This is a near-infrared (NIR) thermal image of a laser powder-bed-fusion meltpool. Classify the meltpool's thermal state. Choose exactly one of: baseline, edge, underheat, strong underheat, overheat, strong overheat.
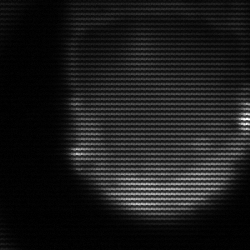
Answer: edge